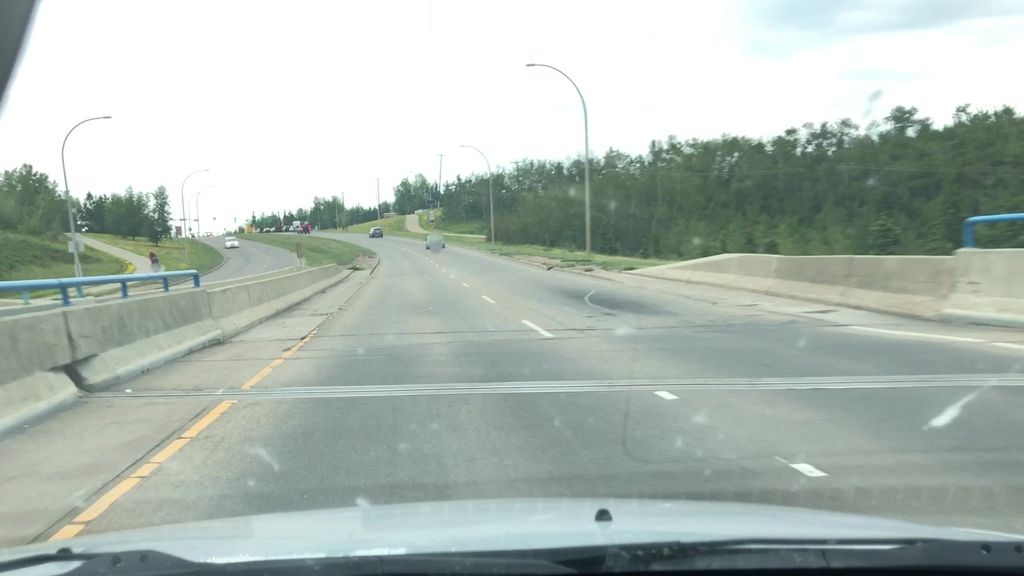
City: edmonton